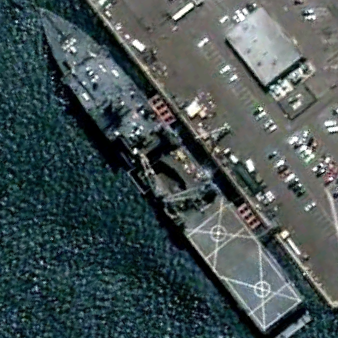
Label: combat